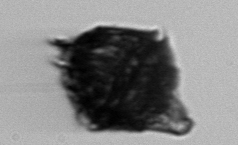
Label: Gonyaulax